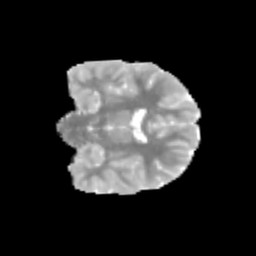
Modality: MD
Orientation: coronal
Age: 10
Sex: male
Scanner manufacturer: siemens
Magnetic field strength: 3 T
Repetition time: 3.8 s
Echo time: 0.07 s